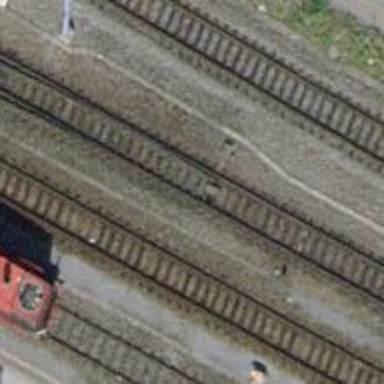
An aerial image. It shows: Railway switch.